The image folds the raw vibration samples of a bearing signal into a 2-D grayscale square (signal-to-image encoding). Based on the visible evidence, which condition applies: normal, inner_race, outer_race, ball?
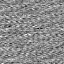
Answer: normal